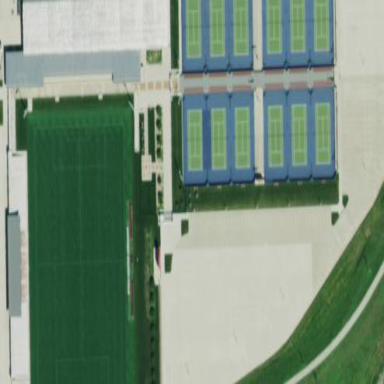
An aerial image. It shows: Tennis court on pitch designated for leisure land.